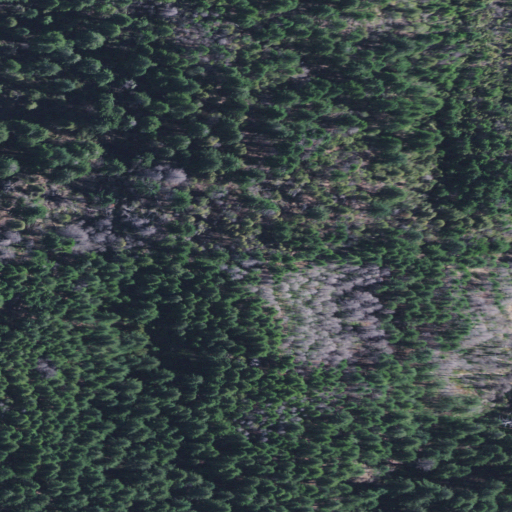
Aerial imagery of mountain in Oregon named Hog Mountain containing evergreen forest, grassland, and shrub